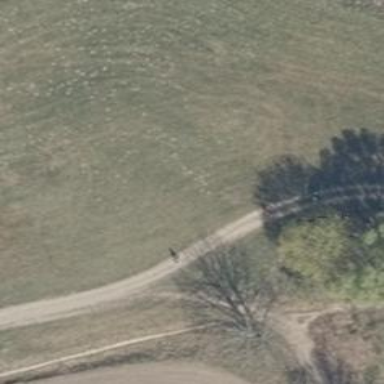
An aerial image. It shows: Bridleway.